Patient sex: M
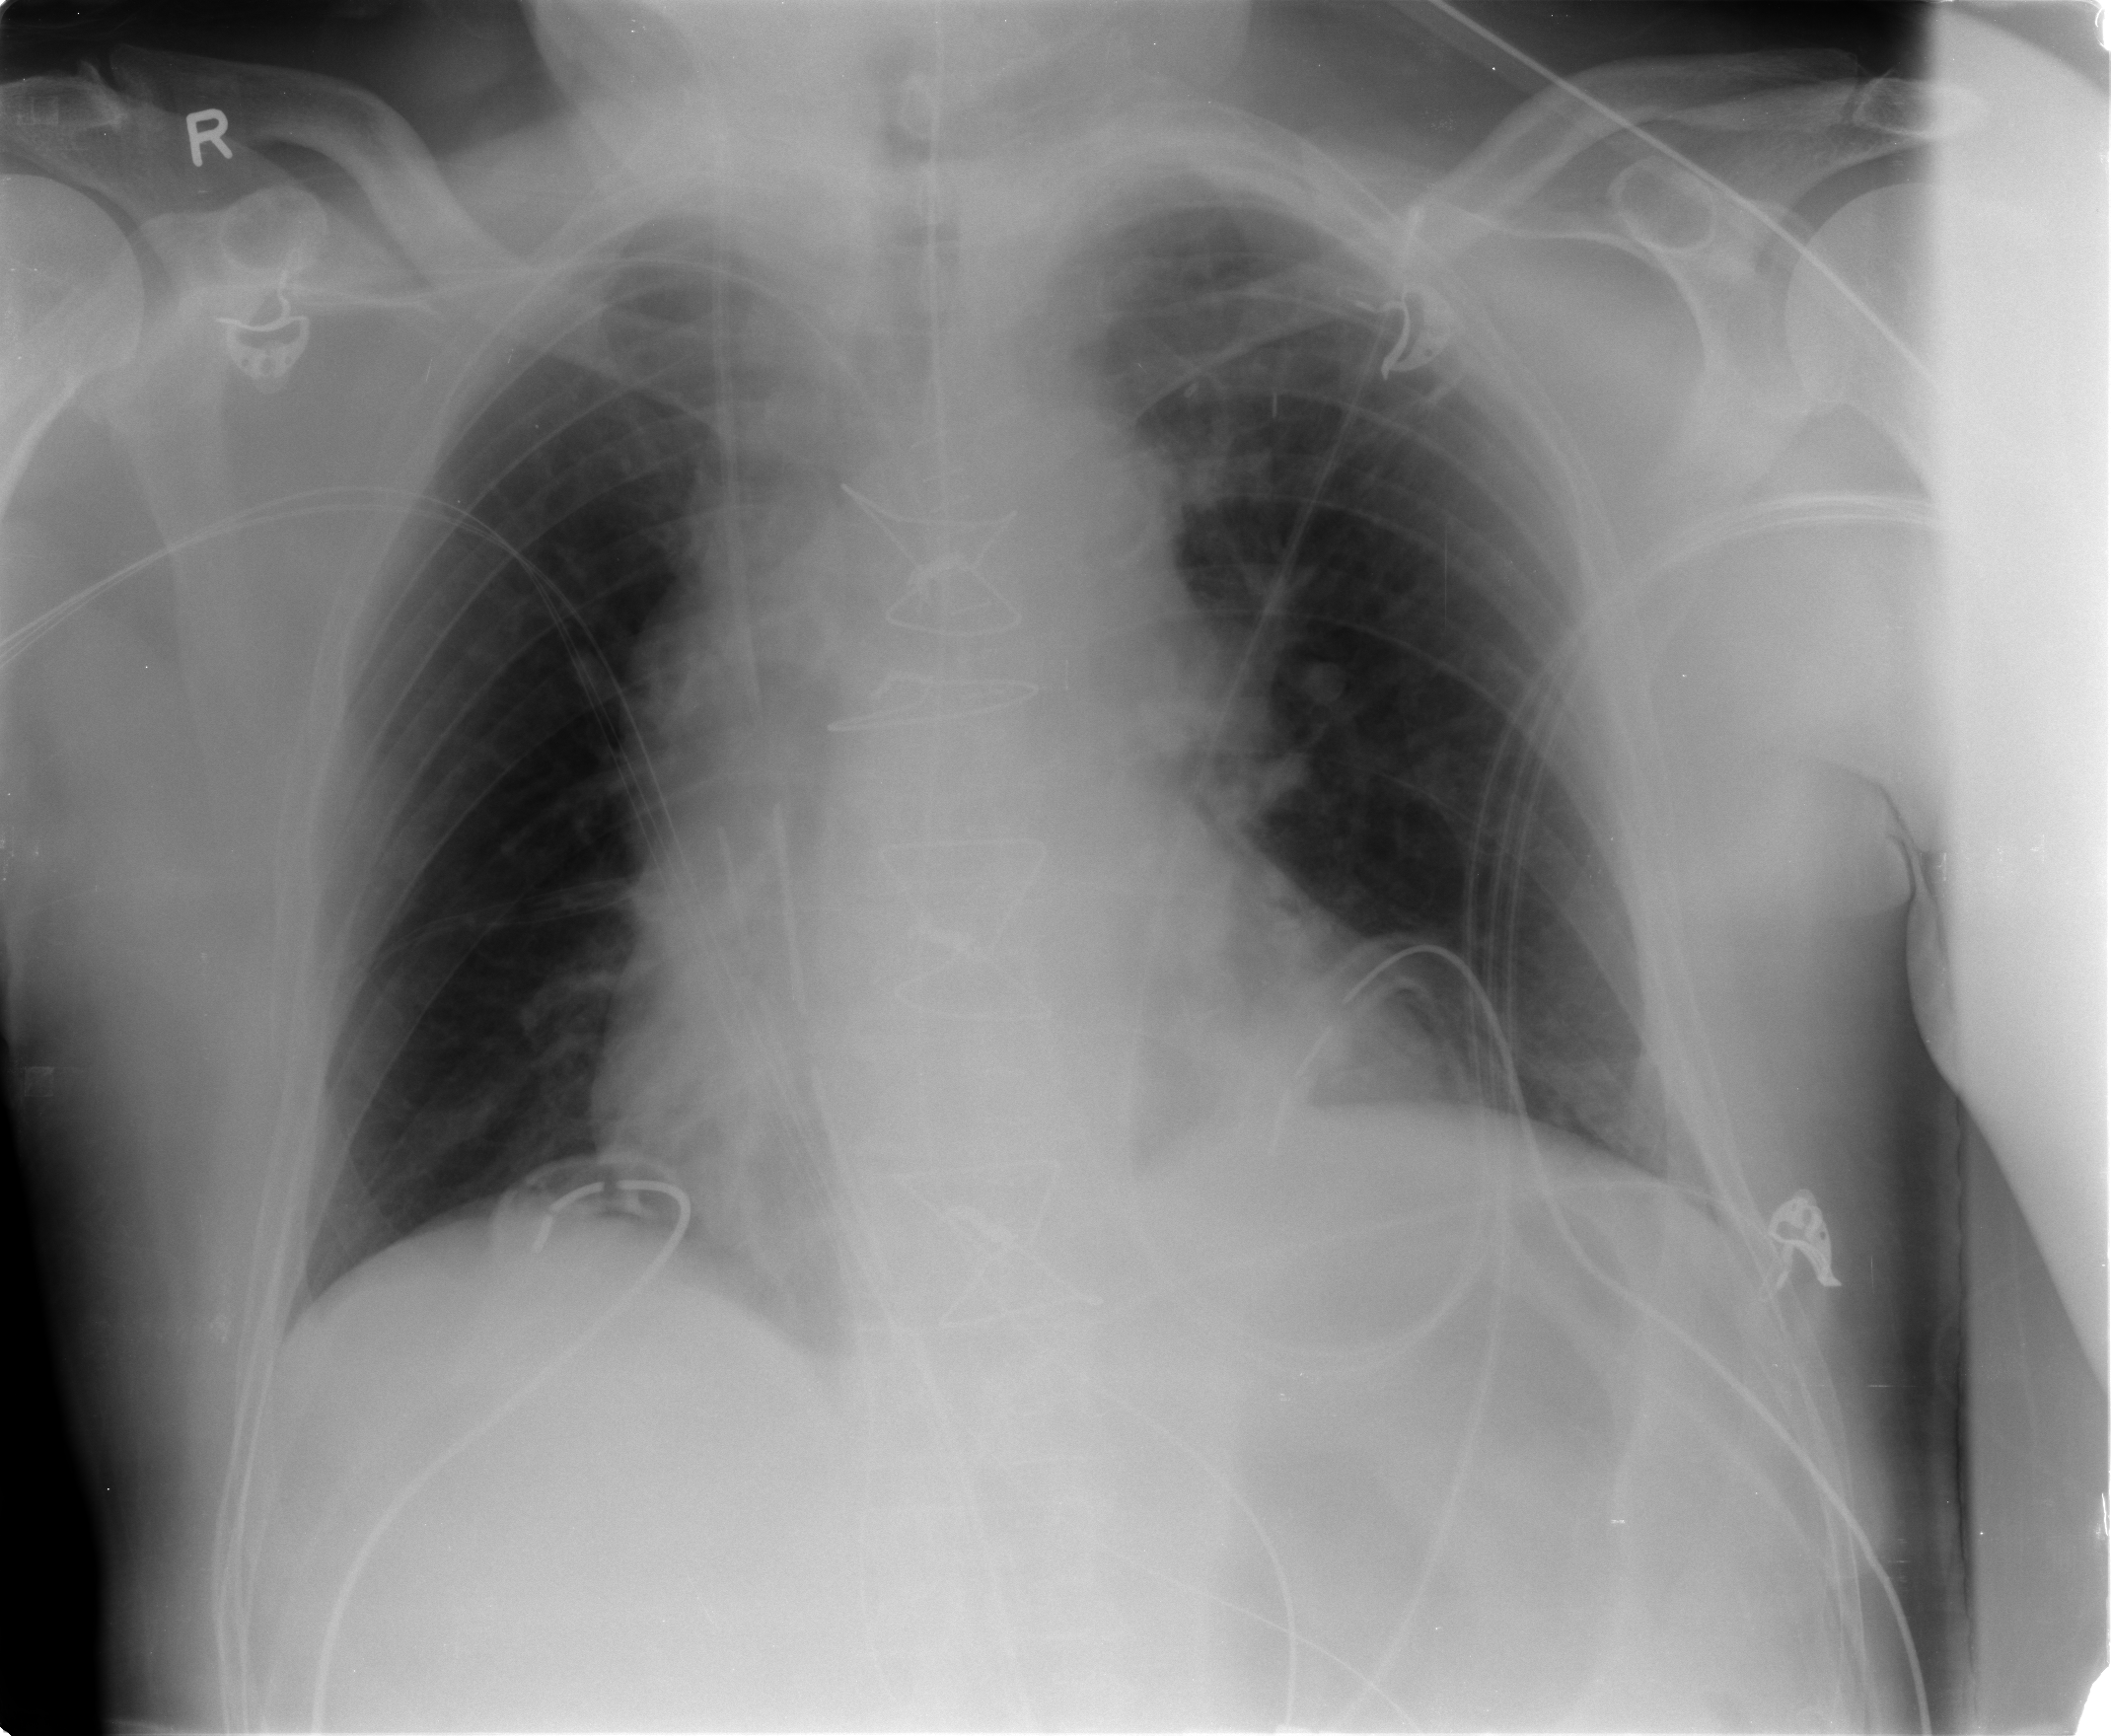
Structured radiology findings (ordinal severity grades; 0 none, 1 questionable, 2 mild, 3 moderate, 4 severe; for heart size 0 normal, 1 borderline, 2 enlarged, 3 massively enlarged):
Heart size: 1
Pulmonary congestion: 2
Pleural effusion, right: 0
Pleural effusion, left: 0
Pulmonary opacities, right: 0
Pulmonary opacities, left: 0
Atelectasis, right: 0
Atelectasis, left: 0